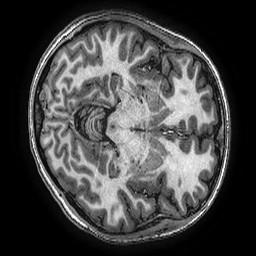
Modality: T1w
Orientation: axial
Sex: female
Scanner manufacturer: ge
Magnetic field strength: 3 T
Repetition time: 0.00766 s
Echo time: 0.003476 s